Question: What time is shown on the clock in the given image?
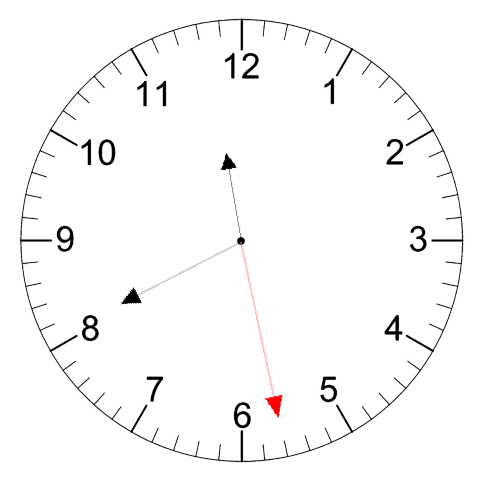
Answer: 11:40:28